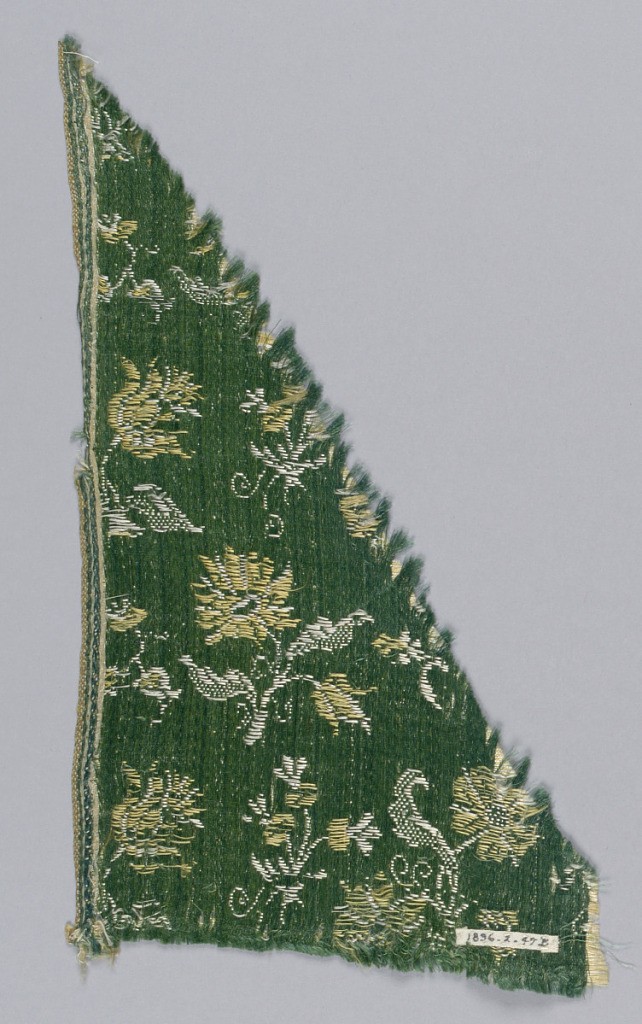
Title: Fragments
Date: early 17th century
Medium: silk Technique: satin weave
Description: Green satin ground with weft that is alternately yellow and white silk. Wefts floated out over face to form design of four different small-scale floral sprays arranged in horizontal rows.